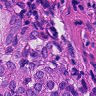
Metastatic tissue present: yes